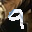
Label: 9